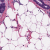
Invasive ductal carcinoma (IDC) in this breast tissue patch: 1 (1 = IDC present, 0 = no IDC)